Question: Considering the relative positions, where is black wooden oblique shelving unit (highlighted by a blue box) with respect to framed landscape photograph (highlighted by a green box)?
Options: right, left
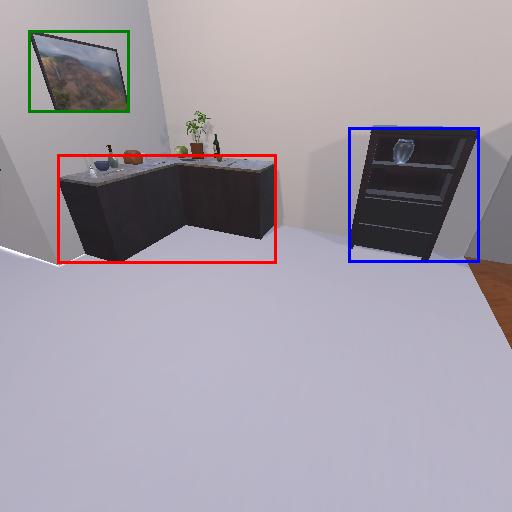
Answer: right